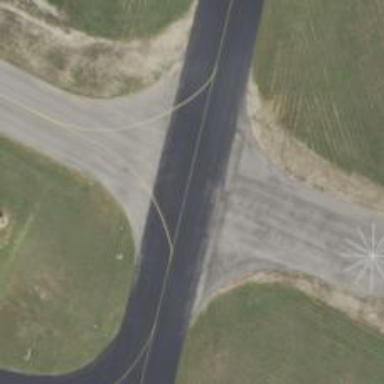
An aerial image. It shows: Image of taxiway at airport.